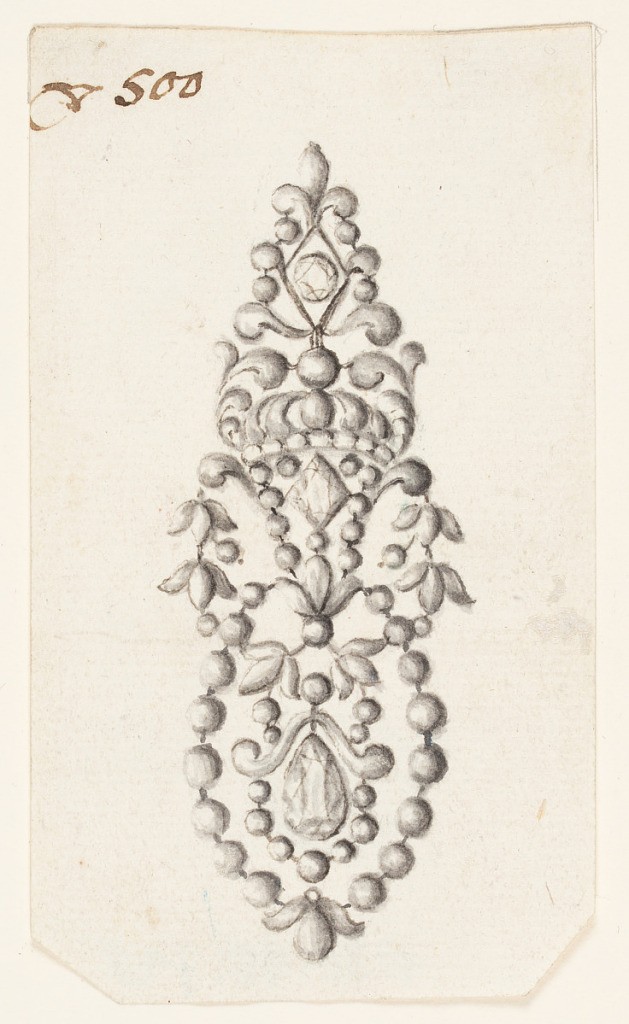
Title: Design for an Earring
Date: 1825–50
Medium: Pen and ink, brush and gray watercolor on paper
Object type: Drawing
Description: Design for an earring. Decorative scheme composed of two ovals, one above the other and connected by two hanging stems. Above is in the center something like a crown and the top has the shape of a palmette. The lower part of the frame of the upper oval and the whole frame of the lower is formed by chains of beads. In the center below is a yoke, supporting a drop, a chain of beads, and a palmette. Bevelled corners below.